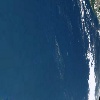
Label: water